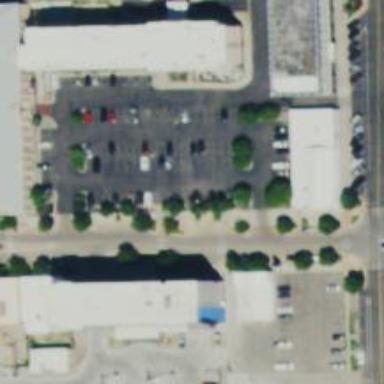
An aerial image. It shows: Parking space.